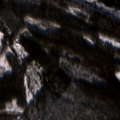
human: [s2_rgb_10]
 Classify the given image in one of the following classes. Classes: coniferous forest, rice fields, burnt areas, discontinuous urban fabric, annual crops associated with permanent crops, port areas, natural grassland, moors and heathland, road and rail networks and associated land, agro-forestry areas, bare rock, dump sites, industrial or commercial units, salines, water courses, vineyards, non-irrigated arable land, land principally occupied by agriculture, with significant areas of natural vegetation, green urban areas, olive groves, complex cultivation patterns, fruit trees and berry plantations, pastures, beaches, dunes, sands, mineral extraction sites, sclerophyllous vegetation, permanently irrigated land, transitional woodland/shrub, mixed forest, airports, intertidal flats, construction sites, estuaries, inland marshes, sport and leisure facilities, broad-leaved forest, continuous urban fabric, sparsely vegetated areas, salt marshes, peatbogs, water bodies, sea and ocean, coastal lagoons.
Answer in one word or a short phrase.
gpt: broad-leaved forest, coniferous forest, mixed forest